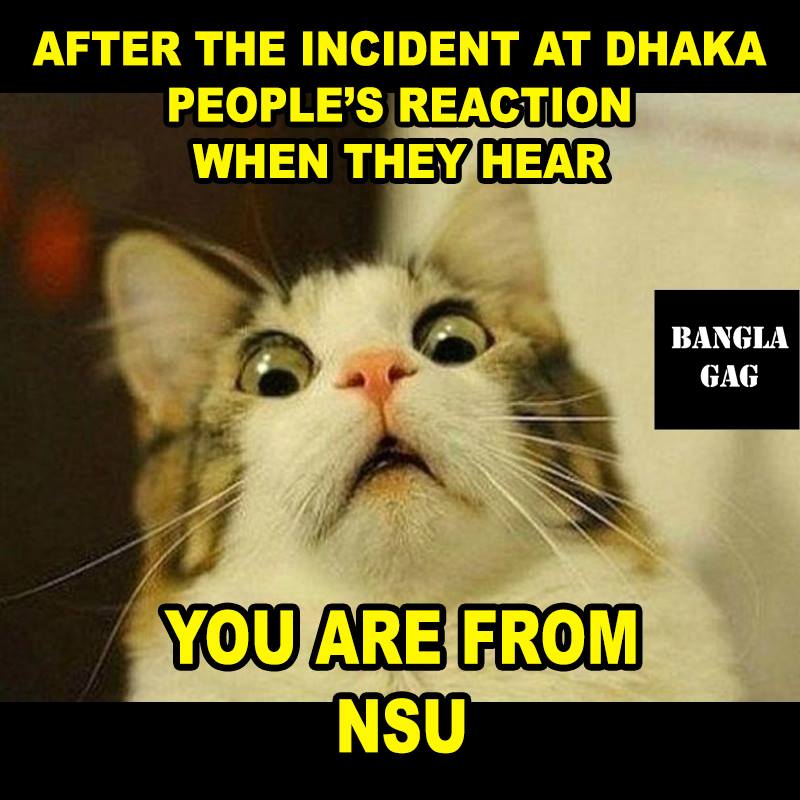
Caption: AFTER THE INCIDENT AT DHAKA PEOPLE'S REACTION WHEN THEY HEAR  YOU ARE FROM NSU
Label: hate